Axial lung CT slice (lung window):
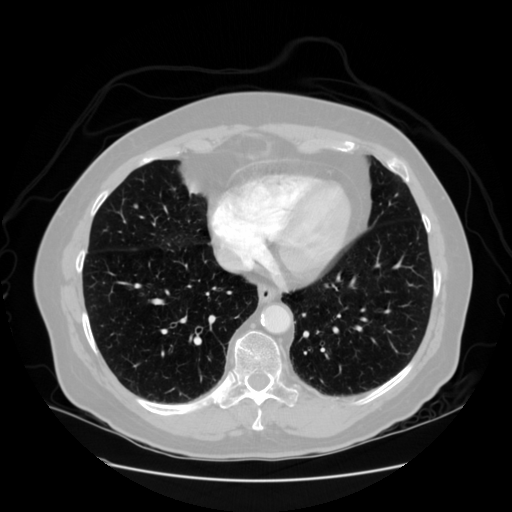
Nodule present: yes
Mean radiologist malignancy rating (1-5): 2.667